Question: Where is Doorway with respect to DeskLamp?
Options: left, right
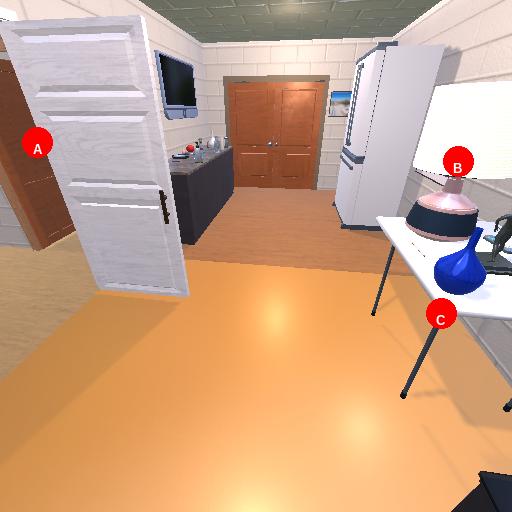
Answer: left